Field crop: maize
Growth stage: 2
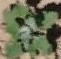
Species: chenopodium